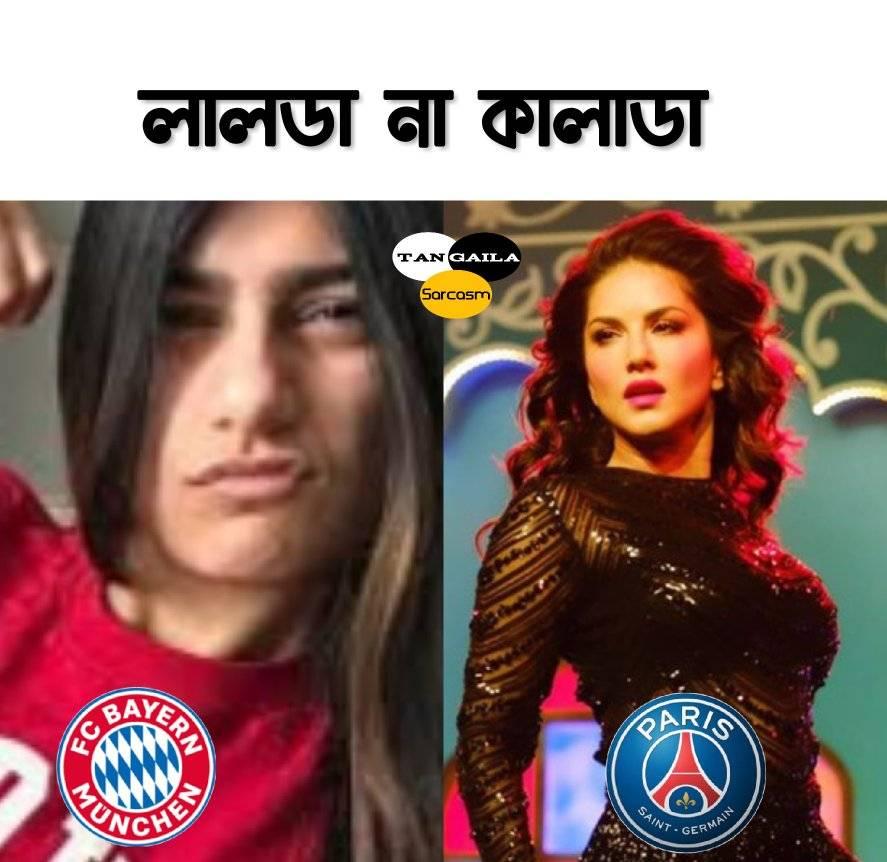
Caption: লালডা না কালাডা
Label: hate